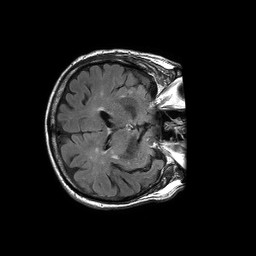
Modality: FLAIR
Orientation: axial
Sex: male
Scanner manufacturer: philips
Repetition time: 11 s
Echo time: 0.125 s